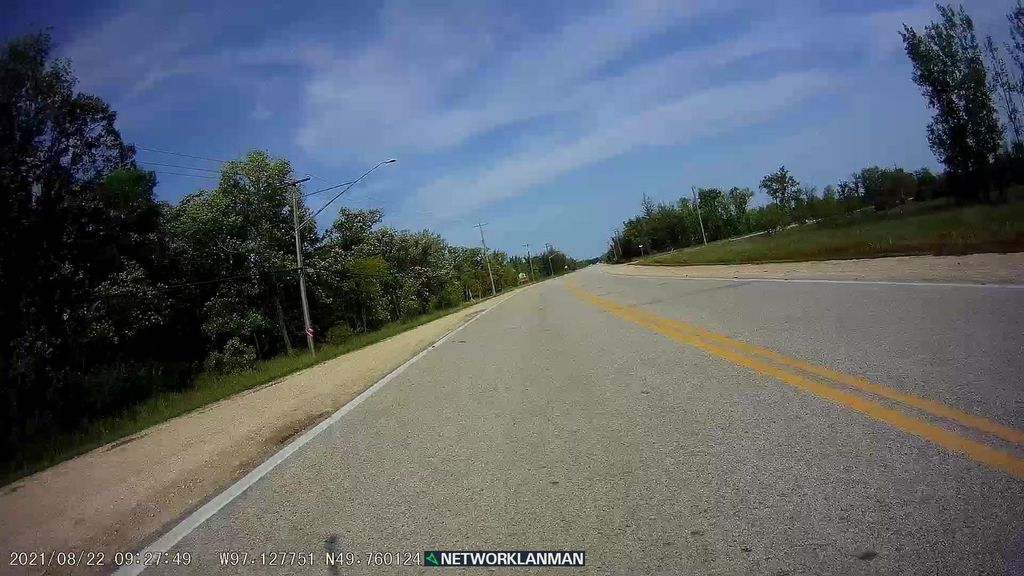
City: winnipeg